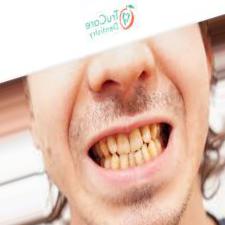
Condition: Tooth Discoloration